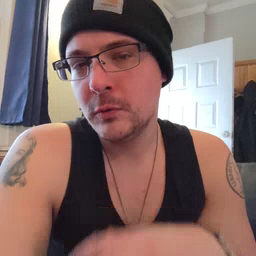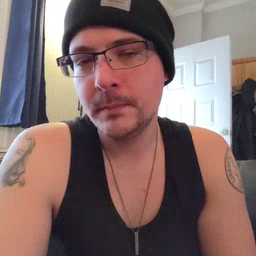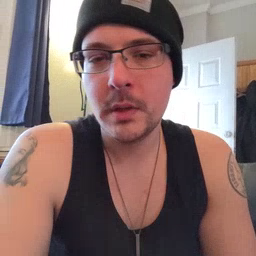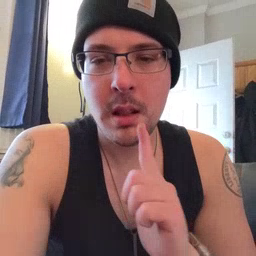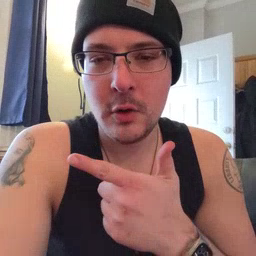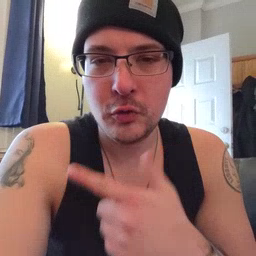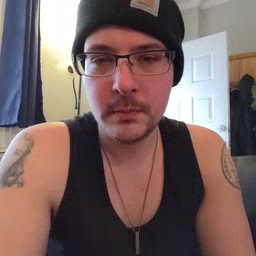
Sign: later